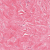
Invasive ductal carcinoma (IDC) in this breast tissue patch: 0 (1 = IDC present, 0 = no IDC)